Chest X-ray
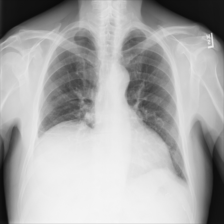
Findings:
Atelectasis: negative
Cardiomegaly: negative
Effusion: positive
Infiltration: negative
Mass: negative
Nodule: negative
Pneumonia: negative
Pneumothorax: negative
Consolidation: negative
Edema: negative
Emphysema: negative
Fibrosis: negative
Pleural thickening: negative
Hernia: negative